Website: apple
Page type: customer-info-address
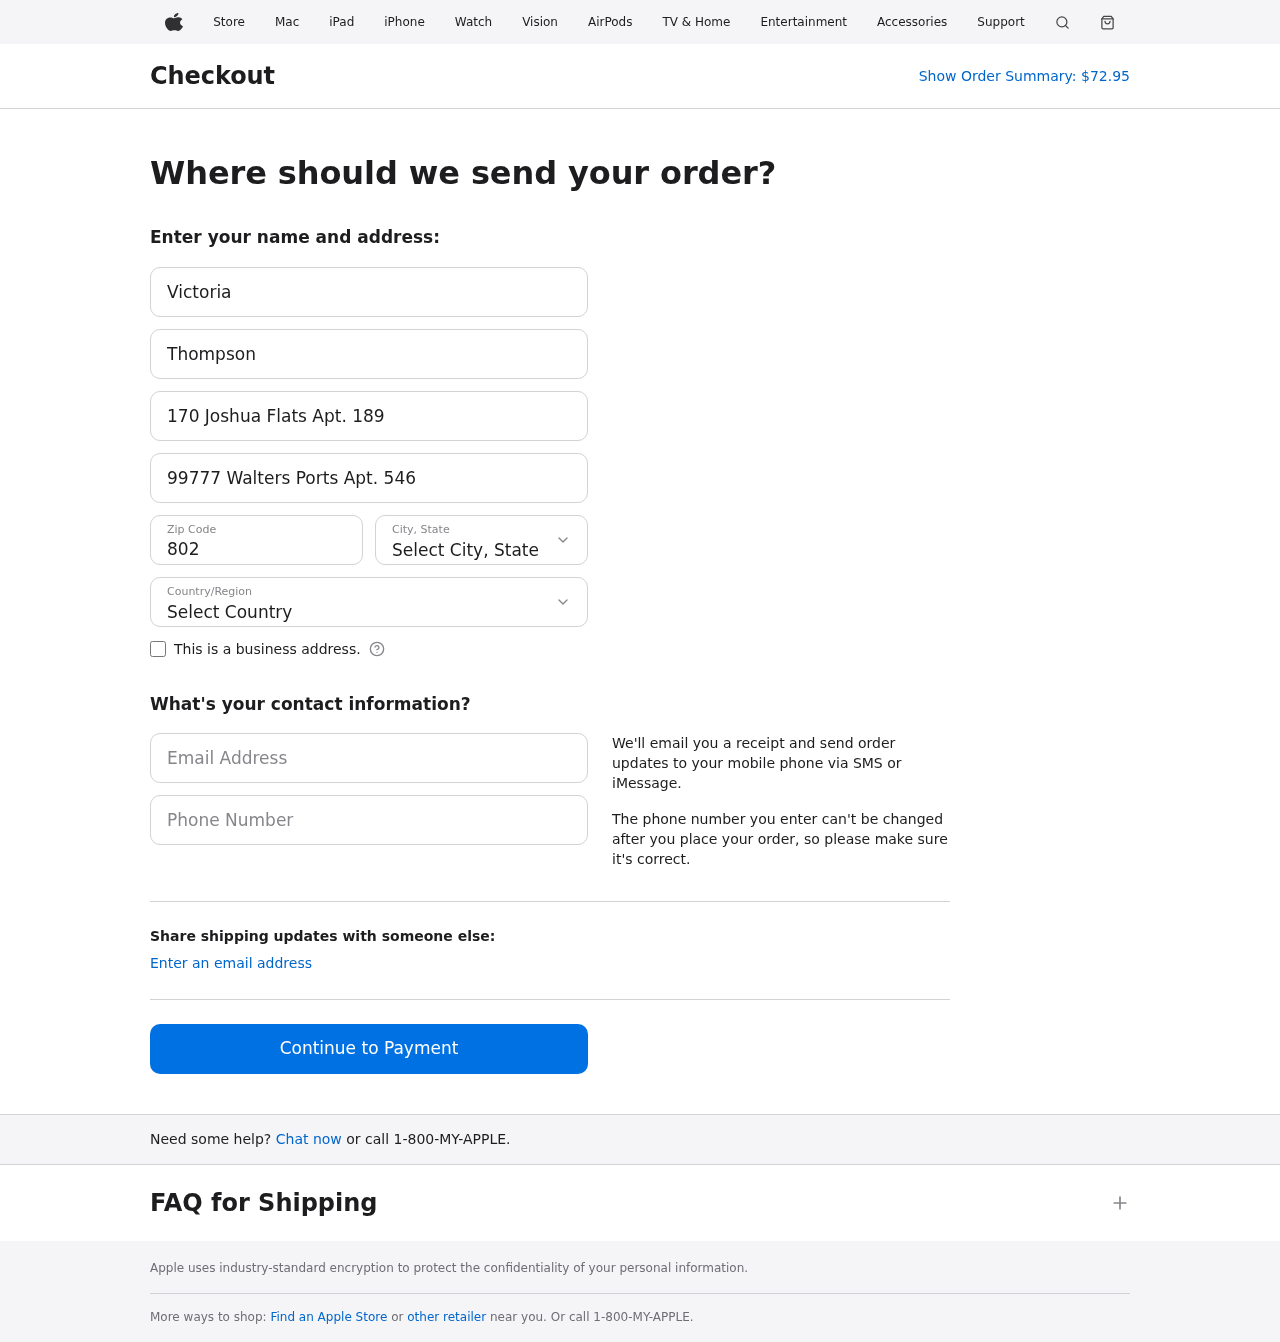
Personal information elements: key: PII_CITY_STATE
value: Evansstad, AR
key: PII_COUNTRY
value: United States
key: PII_EMAIL
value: victoria_thompson@yahoo.com
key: PII_FIRSTNAME
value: Victoria
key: PII_LASTNAME
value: Thompson
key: PII_PHONE
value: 5572074577
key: PII_POSTCODE
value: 80271
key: PII_STREET
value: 170 Joshua Flats Apt. 189
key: PII_STREET2
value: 99777 Walters Ports Apt. 546
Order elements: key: ORDER_TOTAL
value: $72.95